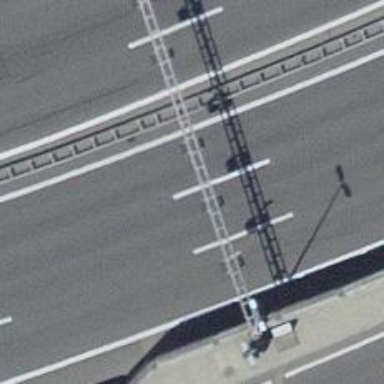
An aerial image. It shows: Asphalt motorway.